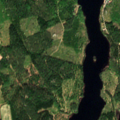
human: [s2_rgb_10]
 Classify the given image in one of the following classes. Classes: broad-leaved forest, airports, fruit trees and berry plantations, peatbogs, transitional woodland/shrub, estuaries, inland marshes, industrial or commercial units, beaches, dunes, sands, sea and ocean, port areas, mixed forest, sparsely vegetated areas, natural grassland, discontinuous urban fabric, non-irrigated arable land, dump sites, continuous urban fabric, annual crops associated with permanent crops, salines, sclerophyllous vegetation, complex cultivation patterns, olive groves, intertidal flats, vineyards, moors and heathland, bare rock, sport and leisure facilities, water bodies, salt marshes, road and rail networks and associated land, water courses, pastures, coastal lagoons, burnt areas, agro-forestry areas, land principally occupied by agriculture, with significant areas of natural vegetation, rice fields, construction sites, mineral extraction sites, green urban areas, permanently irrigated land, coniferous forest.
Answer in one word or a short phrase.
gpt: coniferous forest, mixed forest, water bodies